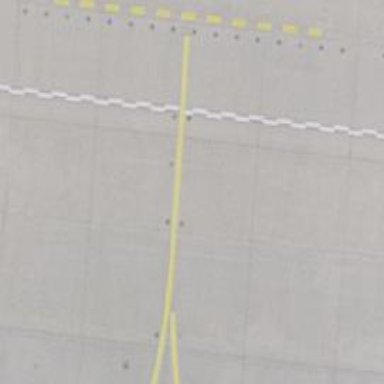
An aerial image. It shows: View of taxiway at the airport.